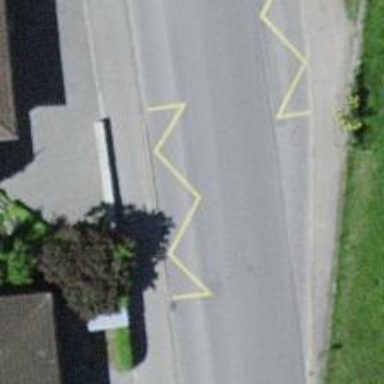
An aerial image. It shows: Bus stop with platform for public transport.